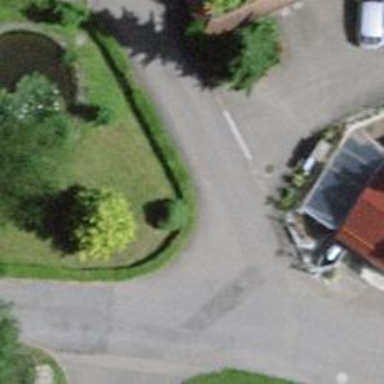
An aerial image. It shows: Hedge acting as barrier.